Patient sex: F
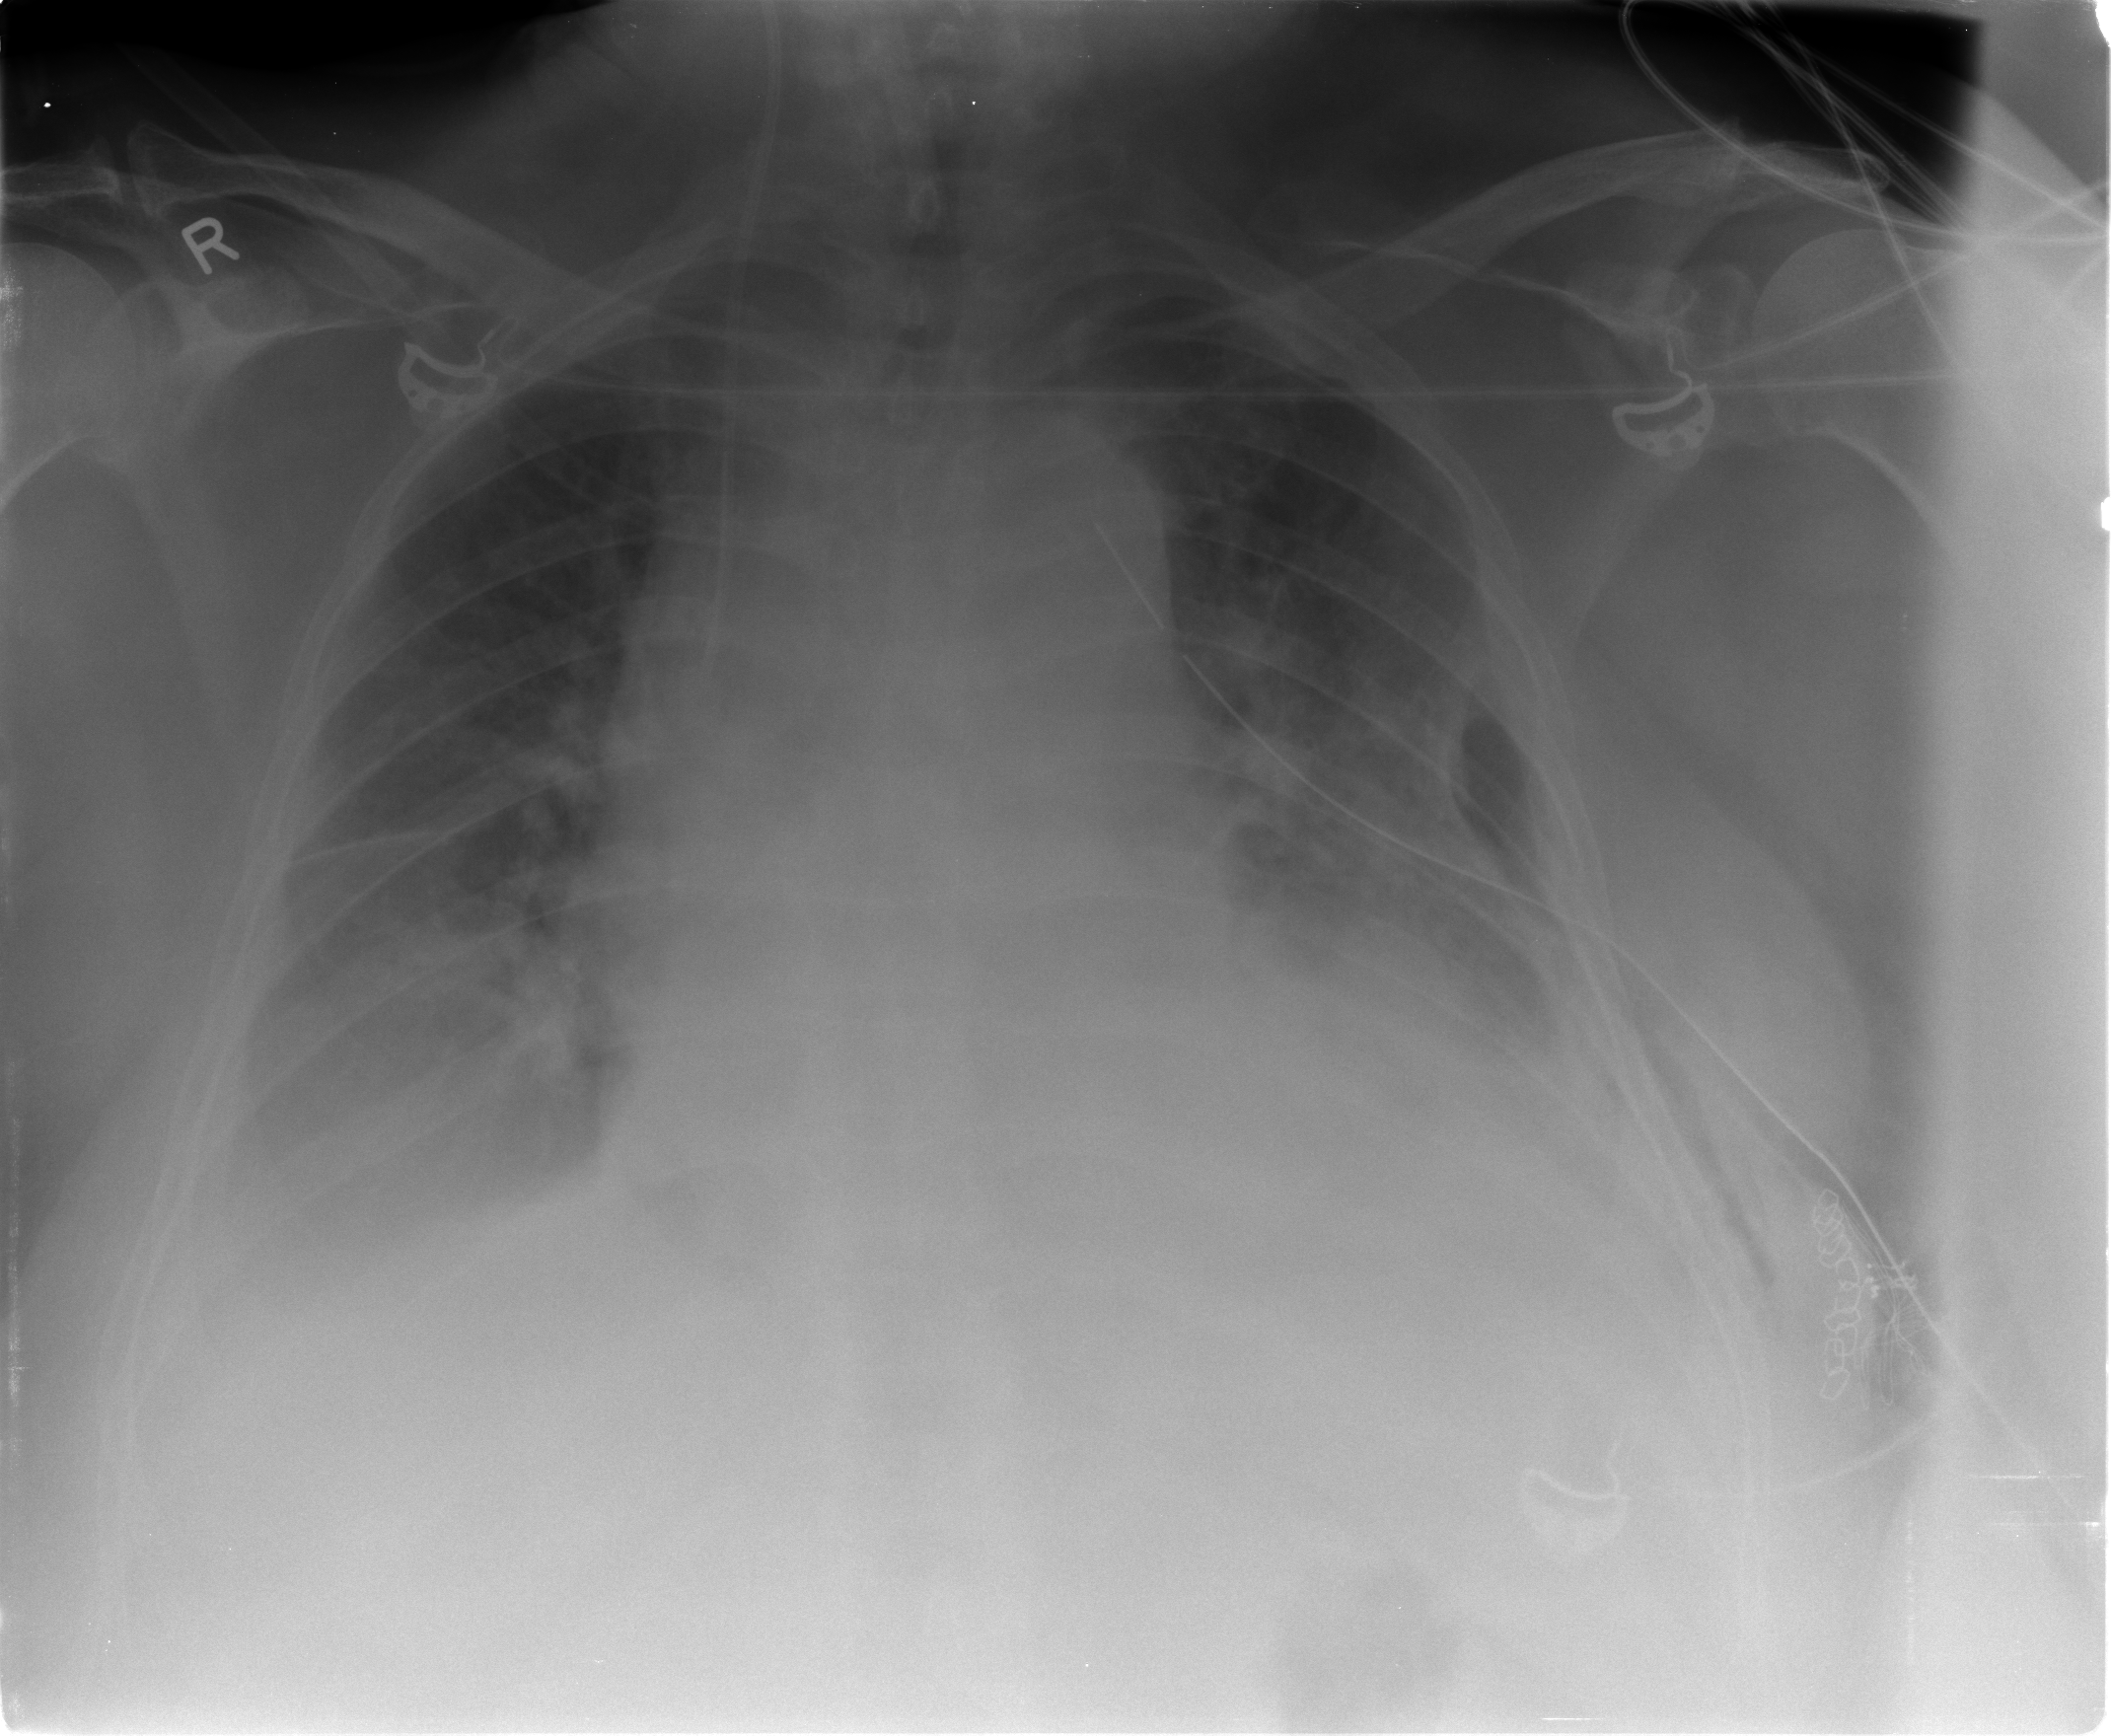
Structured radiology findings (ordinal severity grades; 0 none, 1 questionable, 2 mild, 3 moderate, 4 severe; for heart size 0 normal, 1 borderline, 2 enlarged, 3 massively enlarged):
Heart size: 2
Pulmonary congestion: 3
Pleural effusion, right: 2
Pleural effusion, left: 3
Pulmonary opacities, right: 1
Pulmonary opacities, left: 1
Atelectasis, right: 2
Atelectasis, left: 2